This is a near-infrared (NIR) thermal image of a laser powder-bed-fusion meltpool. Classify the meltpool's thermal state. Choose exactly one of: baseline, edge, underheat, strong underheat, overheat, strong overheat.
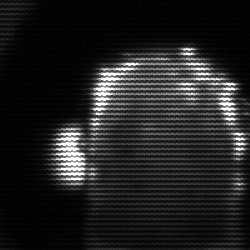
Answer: baseline